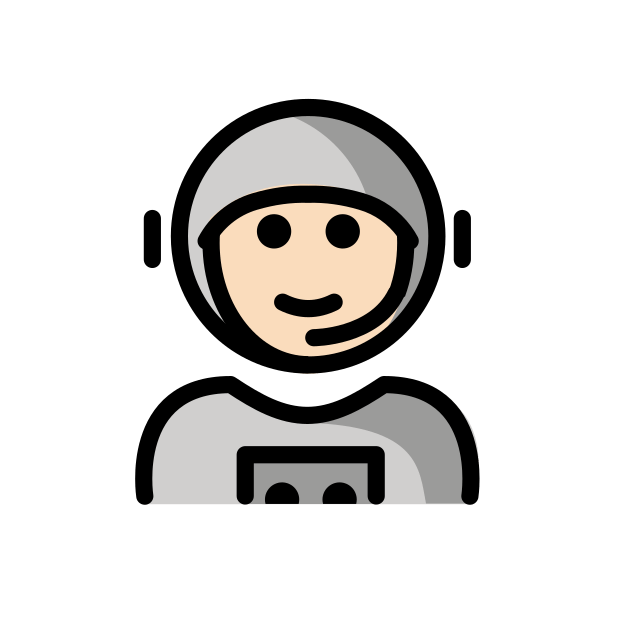
astronaut: light skin tone